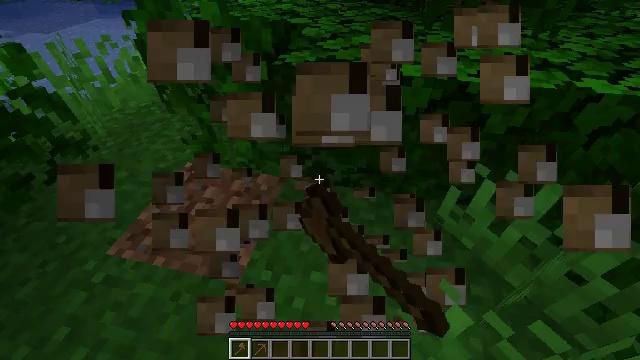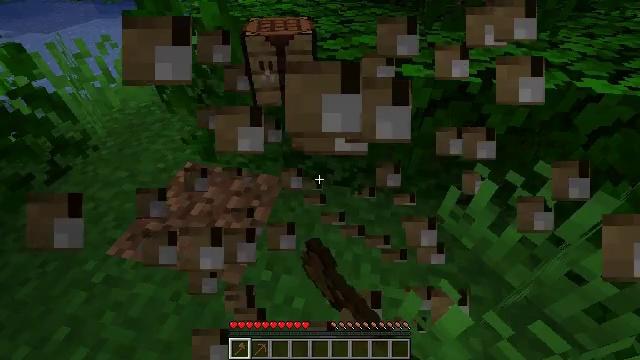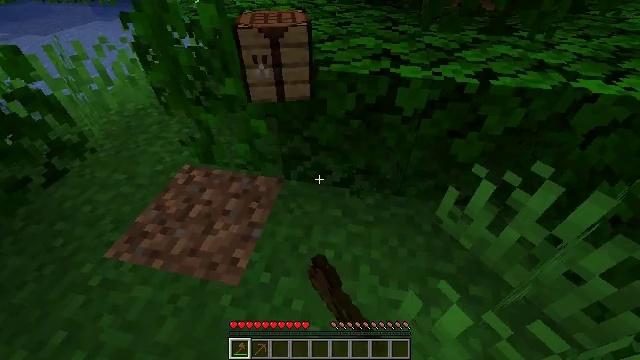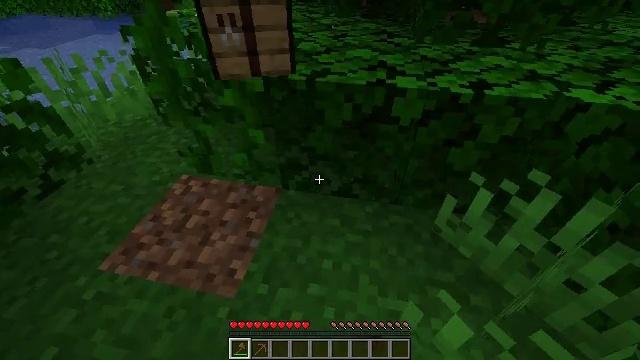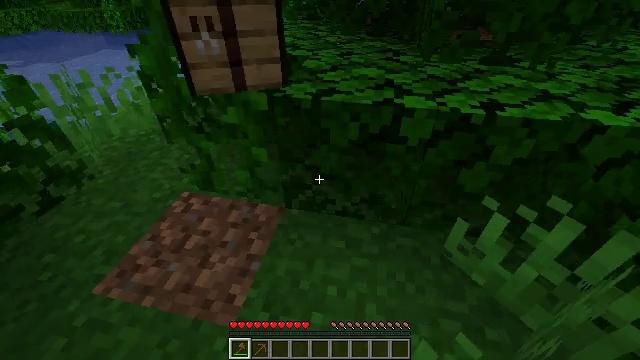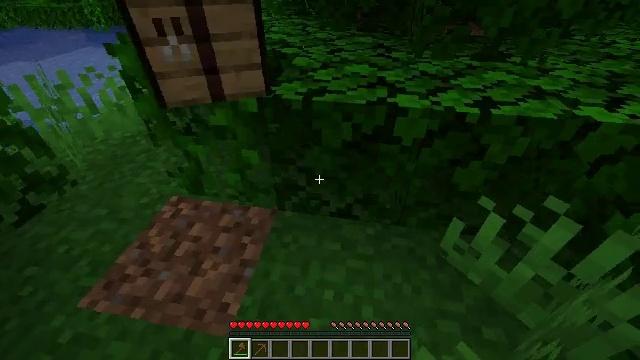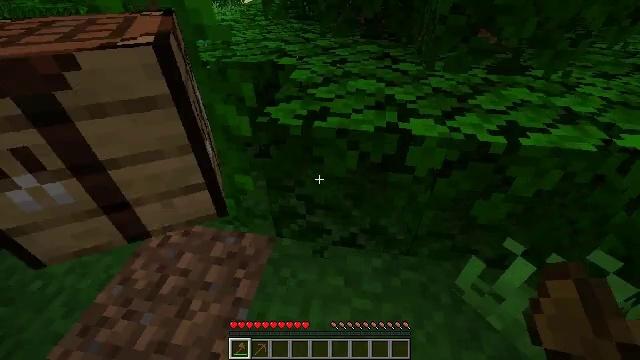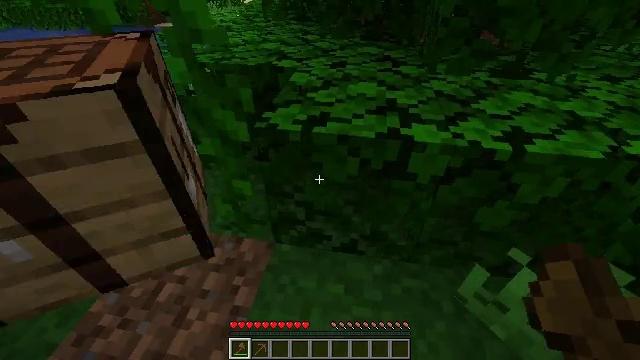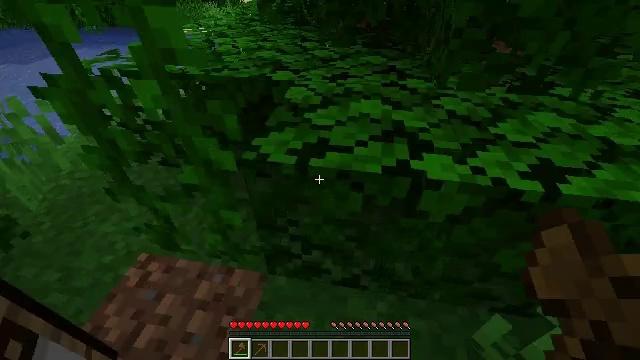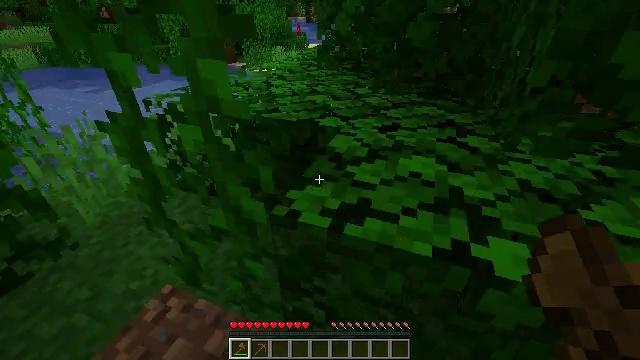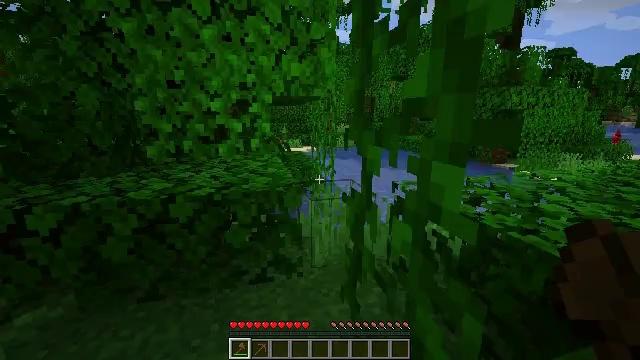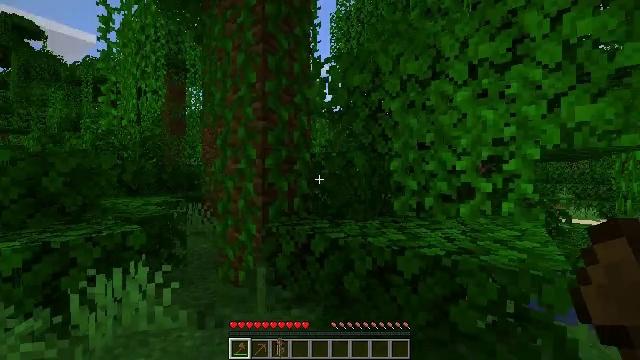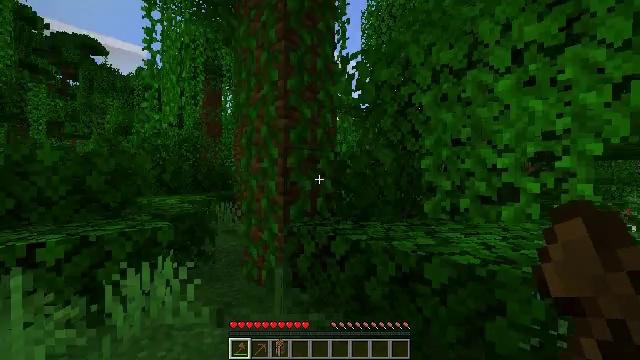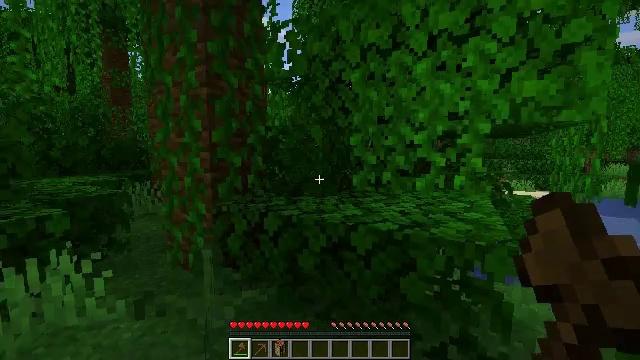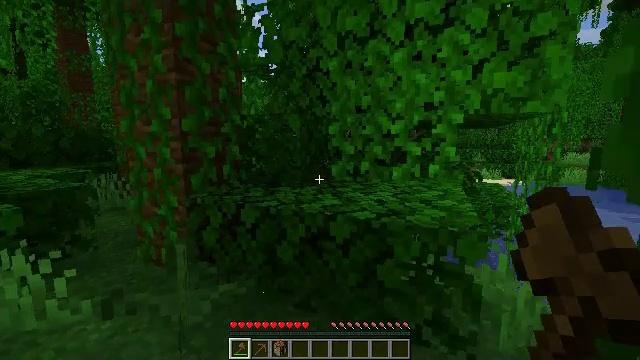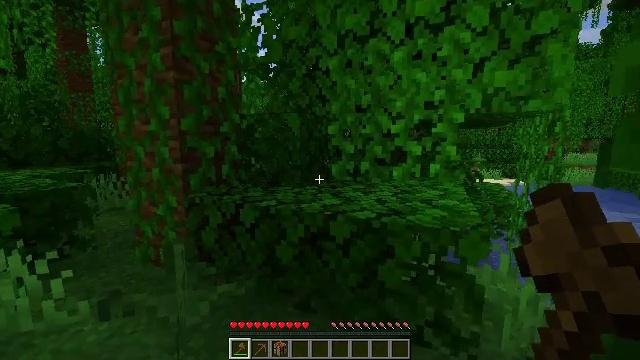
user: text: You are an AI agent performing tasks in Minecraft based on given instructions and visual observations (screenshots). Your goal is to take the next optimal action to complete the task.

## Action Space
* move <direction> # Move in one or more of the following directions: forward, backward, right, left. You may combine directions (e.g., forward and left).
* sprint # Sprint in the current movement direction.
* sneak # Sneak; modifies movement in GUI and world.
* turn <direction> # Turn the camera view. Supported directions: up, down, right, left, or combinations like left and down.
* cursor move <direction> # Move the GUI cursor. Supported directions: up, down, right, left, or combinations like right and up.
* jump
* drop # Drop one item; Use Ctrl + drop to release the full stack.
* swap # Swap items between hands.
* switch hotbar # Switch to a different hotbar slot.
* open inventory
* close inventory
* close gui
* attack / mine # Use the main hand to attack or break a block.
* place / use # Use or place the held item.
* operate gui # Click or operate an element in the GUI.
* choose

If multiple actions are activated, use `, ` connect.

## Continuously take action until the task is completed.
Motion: motion action
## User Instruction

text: Retrieve vines from walls or cliffs.
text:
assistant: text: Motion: attack / mine
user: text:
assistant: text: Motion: no_op
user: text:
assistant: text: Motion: turn up
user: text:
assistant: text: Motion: move forward, turn up
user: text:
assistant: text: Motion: move forward, turn right
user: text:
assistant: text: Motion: move forward
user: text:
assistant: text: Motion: move forward
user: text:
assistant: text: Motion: move forward
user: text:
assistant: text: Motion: move forward, turn left and up
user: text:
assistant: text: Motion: move forward, turn left and up
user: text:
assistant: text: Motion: move forward, turn left and up
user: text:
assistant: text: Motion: turn left
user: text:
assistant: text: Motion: turn right and down
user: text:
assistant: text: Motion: turn right and down
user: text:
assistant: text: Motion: no_op
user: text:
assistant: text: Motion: no_op
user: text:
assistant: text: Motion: no_op
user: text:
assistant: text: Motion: no_op
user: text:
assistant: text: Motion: turn left and down
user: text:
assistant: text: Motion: turn left
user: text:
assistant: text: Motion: move left, turn left
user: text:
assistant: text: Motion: move left, turn right and down
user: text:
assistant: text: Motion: move forward and move left
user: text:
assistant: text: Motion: move forward and move left
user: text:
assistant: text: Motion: move forward and move left, turn right and up
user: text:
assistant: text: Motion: move forward and move left, turn right and up
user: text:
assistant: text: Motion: move forward and move left, turn right and up
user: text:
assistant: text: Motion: move forward and move left, turn right
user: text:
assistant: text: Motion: move forward, turn right
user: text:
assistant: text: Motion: move forward